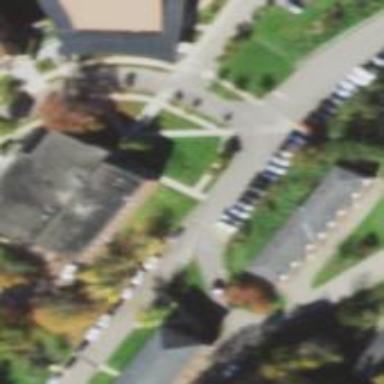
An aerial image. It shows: College building.